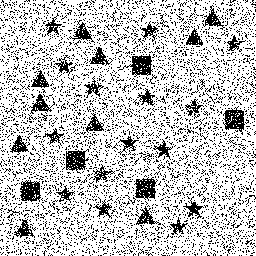
Squares: 5
Triangles: 10
Stars: 15
Total shapes: 30